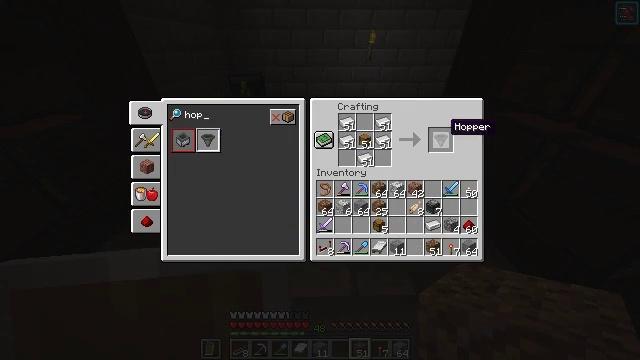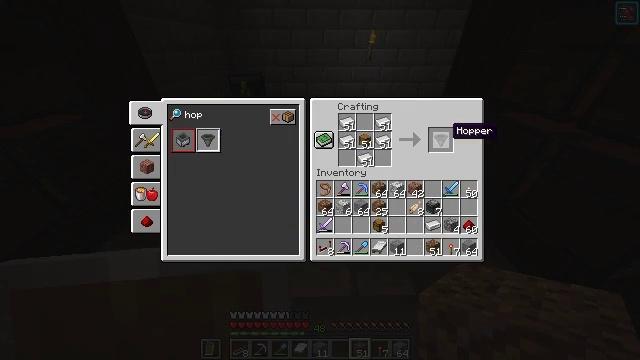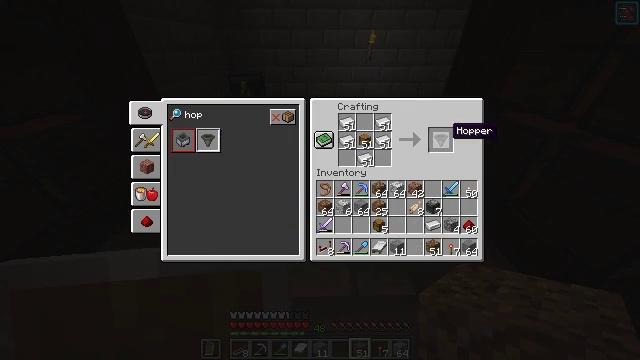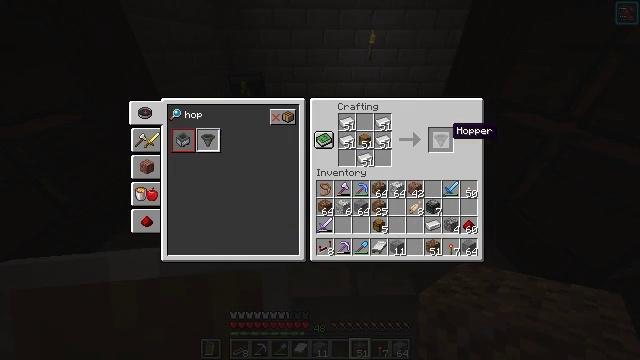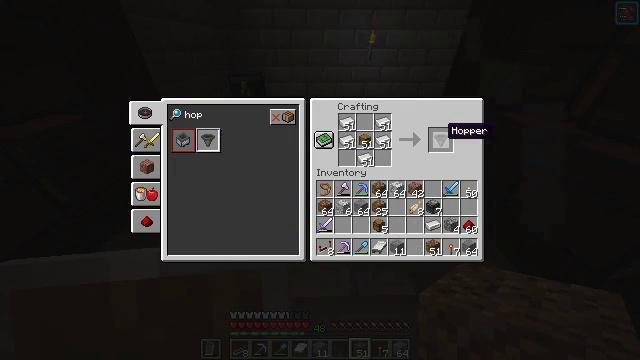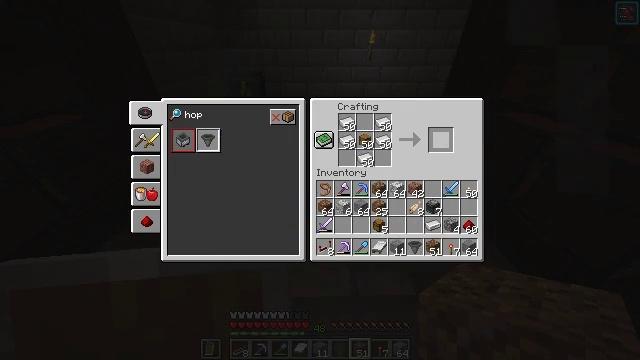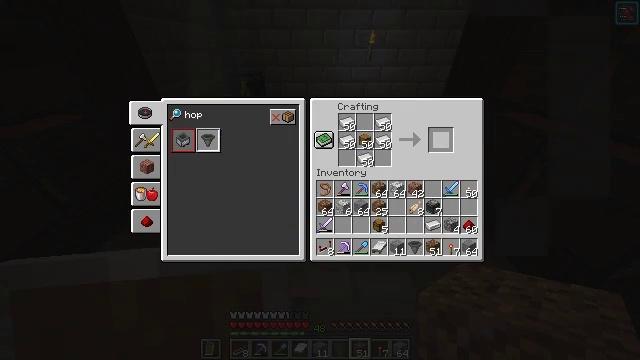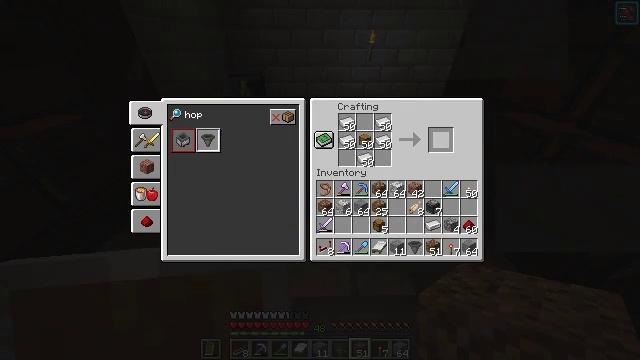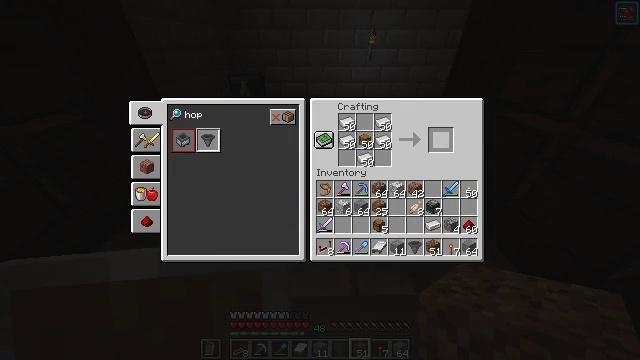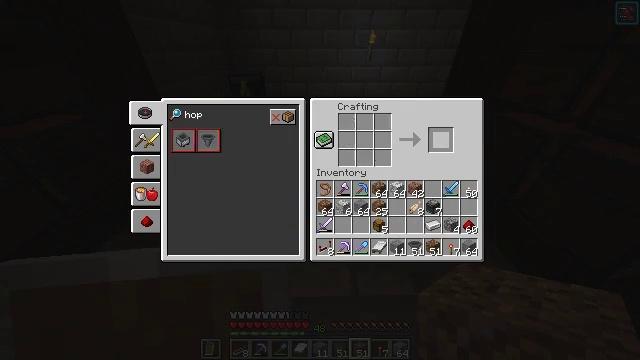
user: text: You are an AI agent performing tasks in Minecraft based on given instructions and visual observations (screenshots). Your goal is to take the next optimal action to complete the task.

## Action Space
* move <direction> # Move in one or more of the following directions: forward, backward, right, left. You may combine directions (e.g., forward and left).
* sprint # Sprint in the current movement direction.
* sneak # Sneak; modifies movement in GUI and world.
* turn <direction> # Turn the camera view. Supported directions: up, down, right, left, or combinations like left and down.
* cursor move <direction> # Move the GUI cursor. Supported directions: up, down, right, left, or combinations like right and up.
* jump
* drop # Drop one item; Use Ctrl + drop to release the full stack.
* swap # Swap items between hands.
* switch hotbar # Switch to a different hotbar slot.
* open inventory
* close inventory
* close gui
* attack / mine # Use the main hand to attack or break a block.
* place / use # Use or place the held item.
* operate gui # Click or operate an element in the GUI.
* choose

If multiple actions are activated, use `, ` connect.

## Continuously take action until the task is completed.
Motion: motion action
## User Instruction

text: Obtain a hopper using iron and a chest.
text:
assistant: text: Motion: sneak
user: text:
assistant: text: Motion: sneak
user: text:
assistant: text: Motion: sneak
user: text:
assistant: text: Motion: sneak
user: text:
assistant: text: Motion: sneak, operate gui
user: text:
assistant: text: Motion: sneak, operate gui
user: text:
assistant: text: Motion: sneak
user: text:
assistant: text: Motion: sneak
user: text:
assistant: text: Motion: sneak
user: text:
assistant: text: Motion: sneak